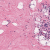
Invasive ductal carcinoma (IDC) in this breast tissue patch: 0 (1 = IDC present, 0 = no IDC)